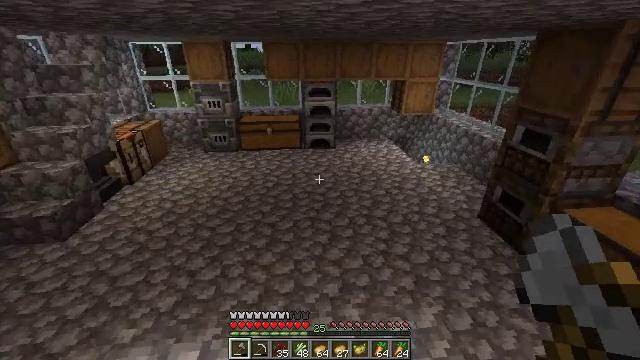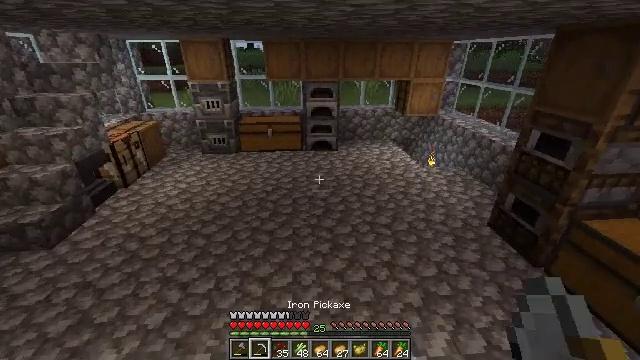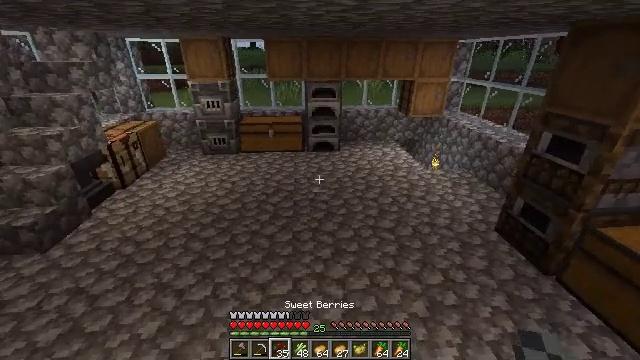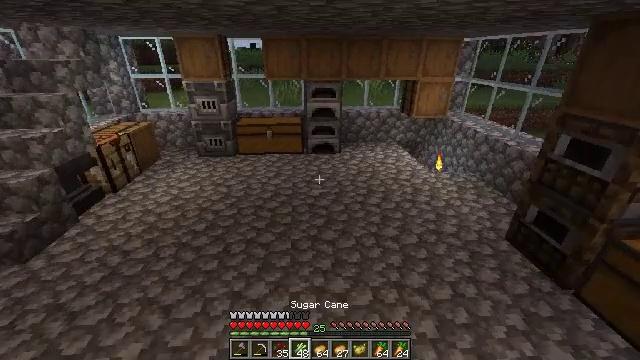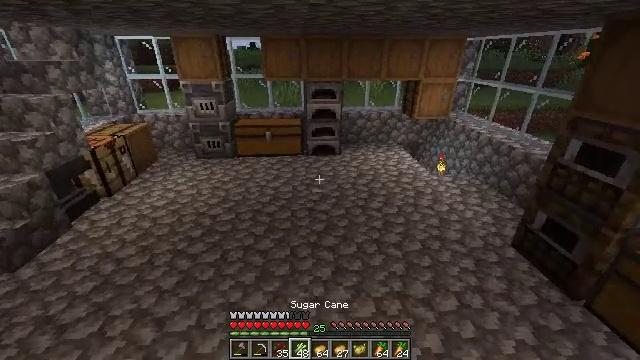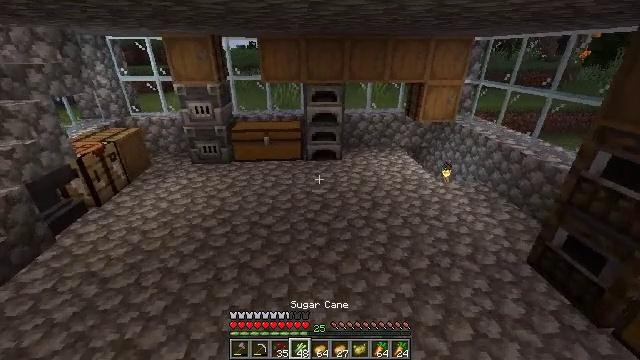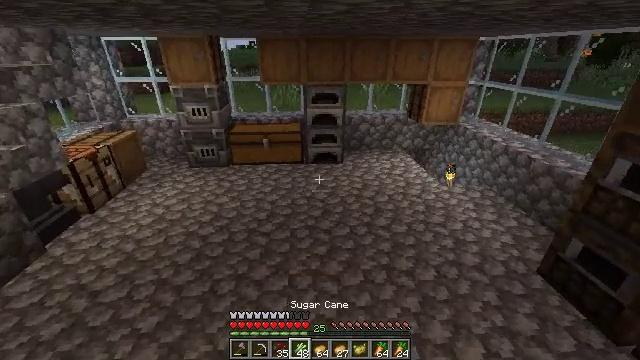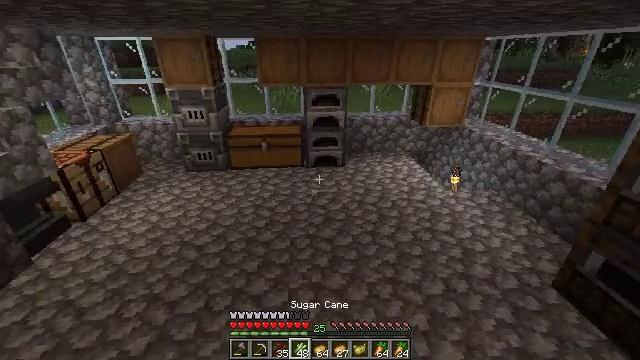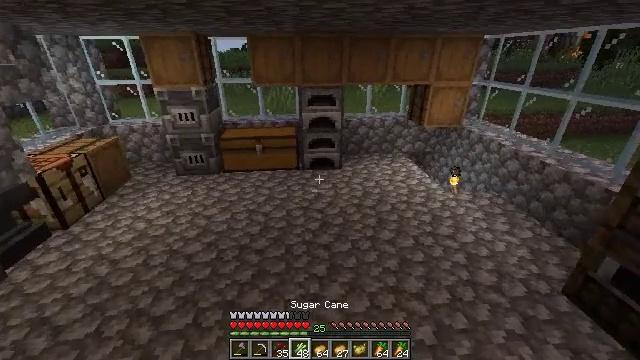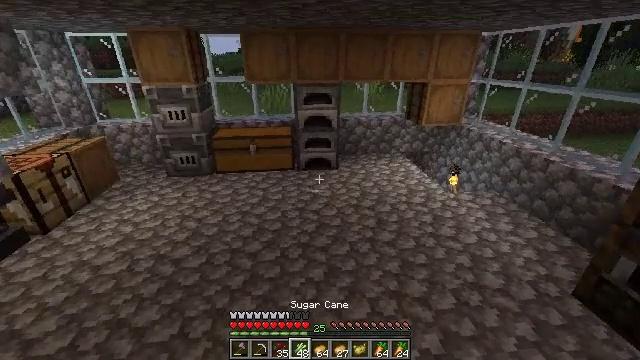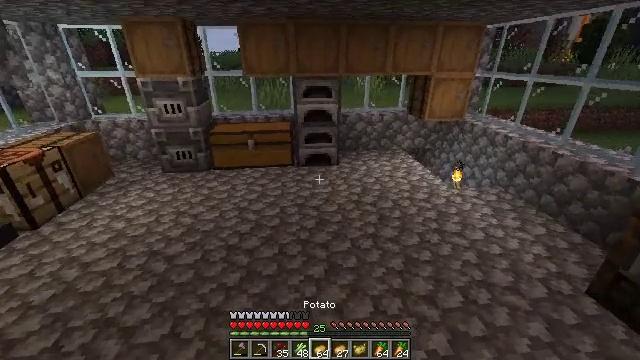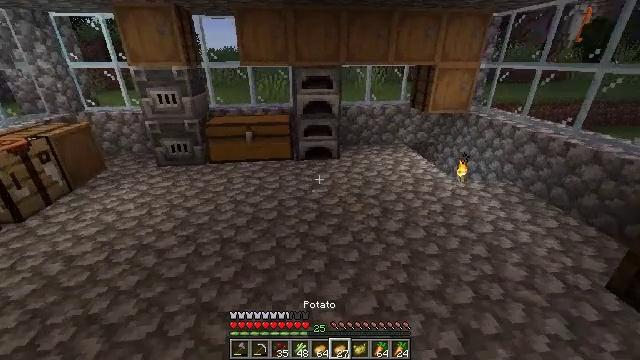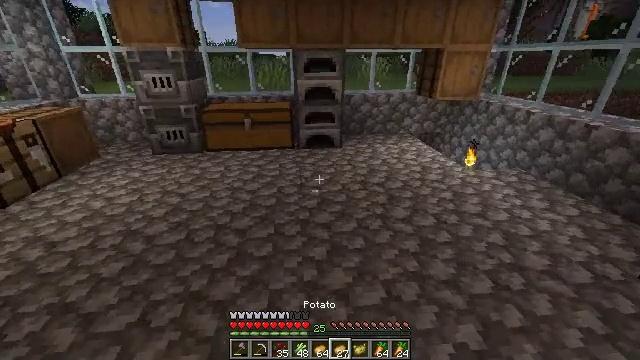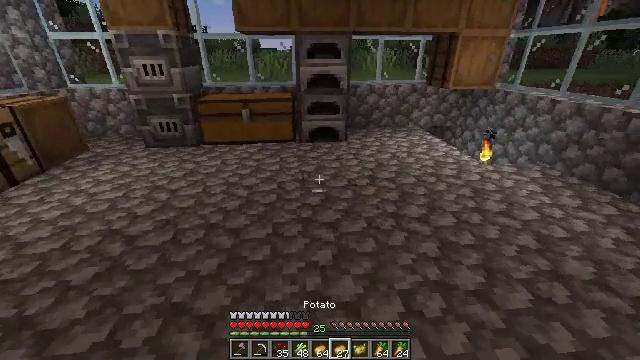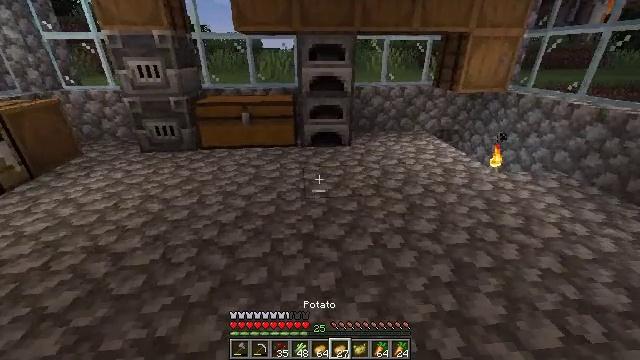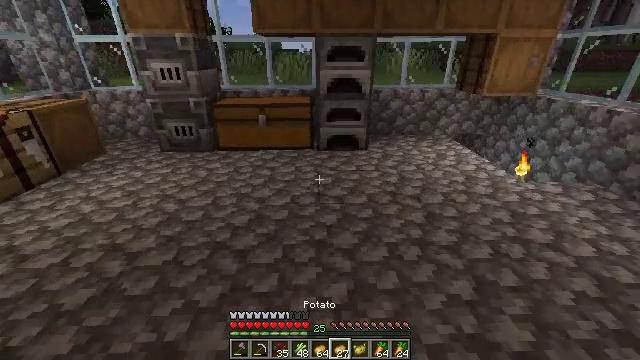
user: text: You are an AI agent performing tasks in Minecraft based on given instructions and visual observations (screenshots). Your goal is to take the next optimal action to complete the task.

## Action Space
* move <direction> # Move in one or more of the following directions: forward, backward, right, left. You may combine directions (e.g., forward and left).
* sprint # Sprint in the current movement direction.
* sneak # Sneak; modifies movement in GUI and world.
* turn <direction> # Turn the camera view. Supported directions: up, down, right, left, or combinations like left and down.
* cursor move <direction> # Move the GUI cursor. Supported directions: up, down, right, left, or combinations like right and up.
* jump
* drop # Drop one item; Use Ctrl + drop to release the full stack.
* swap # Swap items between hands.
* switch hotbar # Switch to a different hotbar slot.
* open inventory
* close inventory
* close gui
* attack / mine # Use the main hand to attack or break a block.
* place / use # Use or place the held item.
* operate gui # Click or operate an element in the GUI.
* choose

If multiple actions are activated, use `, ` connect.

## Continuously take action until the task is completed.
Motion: motion action
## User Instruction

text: Drop a poisonous potato.
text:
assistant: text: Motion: move forward
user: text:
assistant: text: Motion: move forward
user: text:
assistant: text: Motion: move forward
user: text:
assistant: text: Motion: move forward
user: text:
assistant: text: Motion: move forward
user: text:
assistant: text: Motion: move forward
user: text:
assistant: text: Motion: move forward
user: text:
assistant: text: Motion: move forward, turn right
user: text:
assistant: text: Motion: move forward
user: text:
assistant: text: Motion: move forward
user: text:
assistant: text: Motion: move forward
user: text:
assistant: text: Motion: move forward
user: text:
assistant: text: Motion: move forward
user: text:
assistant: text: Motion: move forward
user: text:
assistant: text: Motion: move forward, turn left
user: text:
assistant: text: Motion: move forward, turn left and up
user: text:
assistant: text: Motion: move forward, turn left and up
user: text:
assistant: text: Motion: move forward, turn left
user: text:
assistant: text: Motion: move forward
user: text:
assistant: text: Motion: move forward, turn left
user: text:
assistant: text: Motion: move forward
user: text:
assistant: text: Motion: move forward
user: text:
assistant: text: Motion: move forward
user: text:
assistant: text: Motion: move forward, turn left
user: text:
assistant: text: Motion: move forward, turn left and up
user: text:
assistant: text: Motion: move forward, turn left
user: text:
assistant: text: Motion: move forward, turn left
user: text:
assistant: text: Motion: move forward, turn left
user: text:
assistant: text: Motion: move forward, turn left
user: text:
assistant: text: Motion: turn left